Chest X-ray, PA view. Patient: 58 years old, sex M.
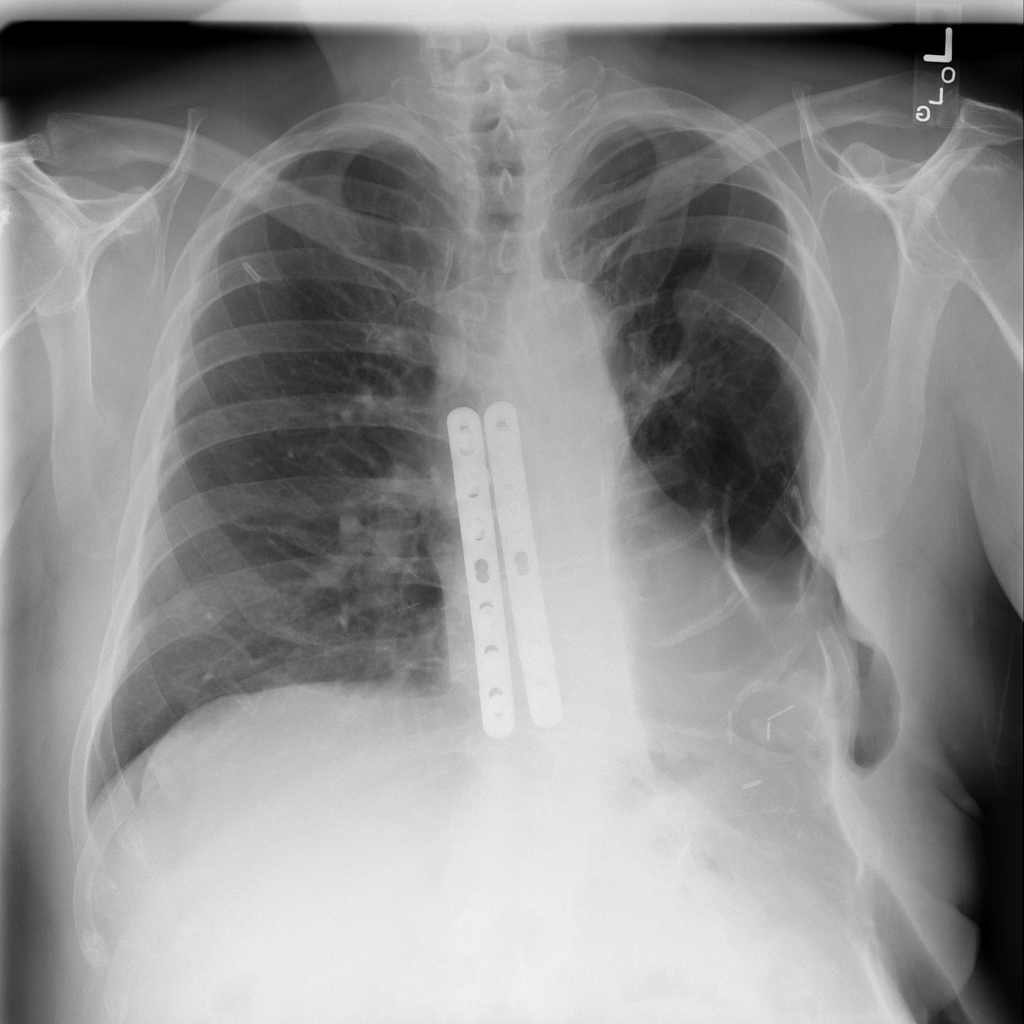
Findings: Effusion